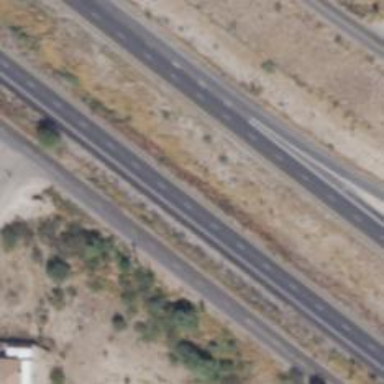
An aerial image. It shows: Motorway.